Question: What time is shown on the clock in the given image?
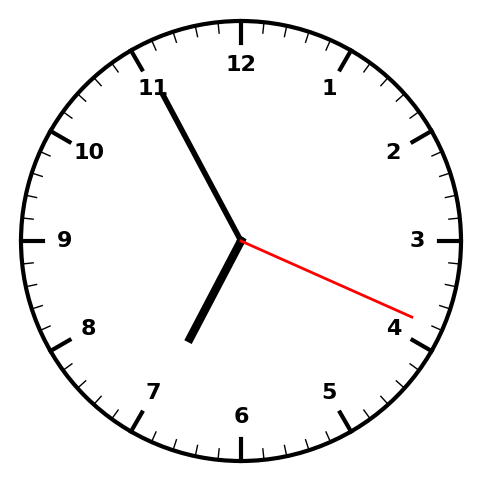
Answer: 06:55:19